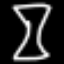
Label: hourglass